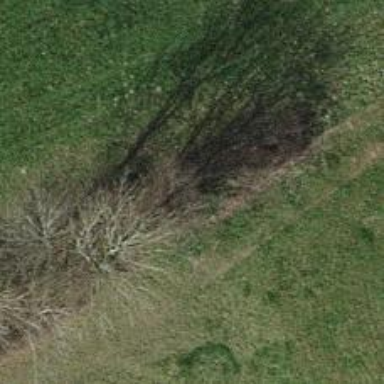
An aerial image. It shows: Row of trees in natural setting.